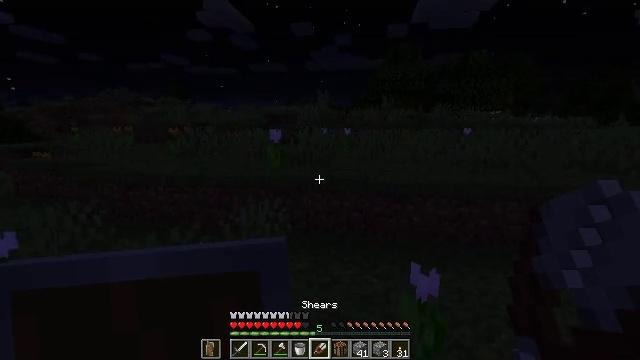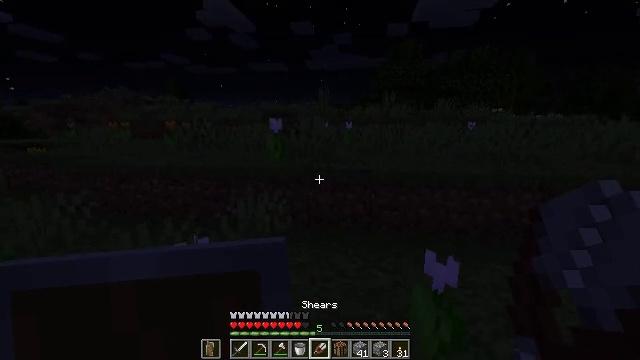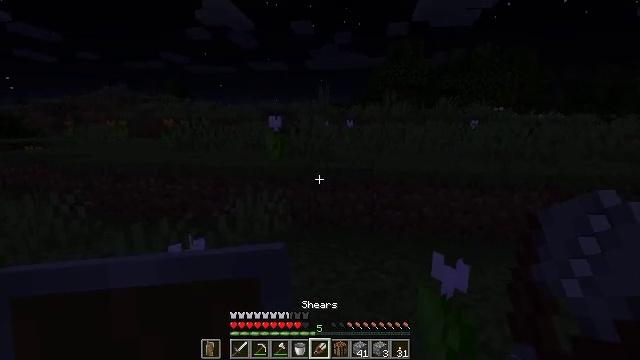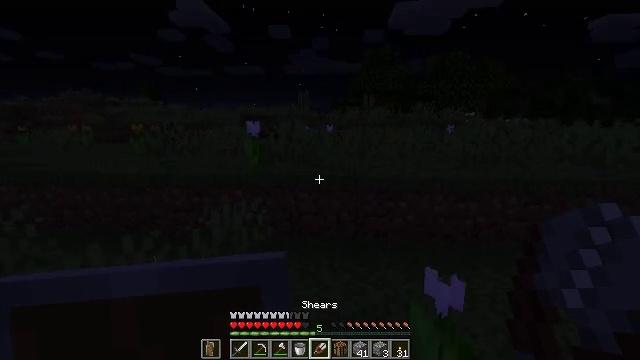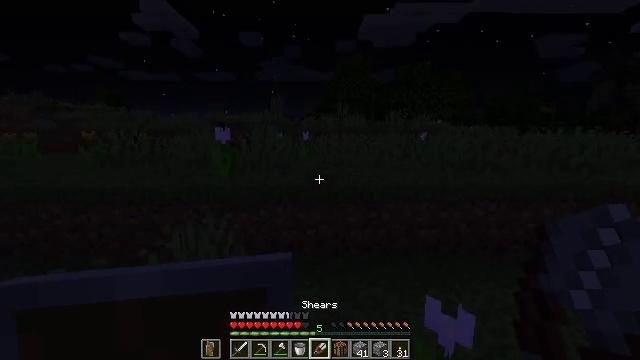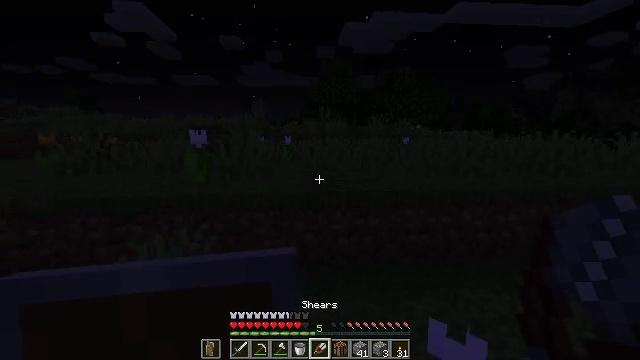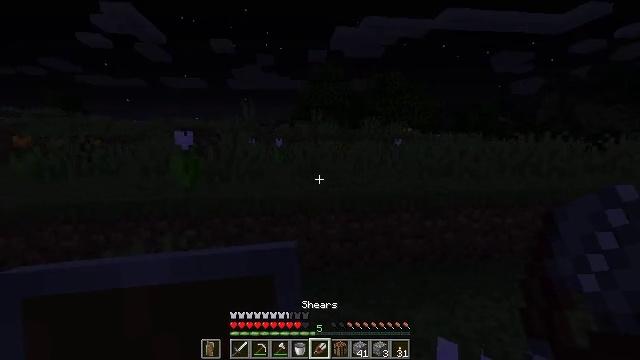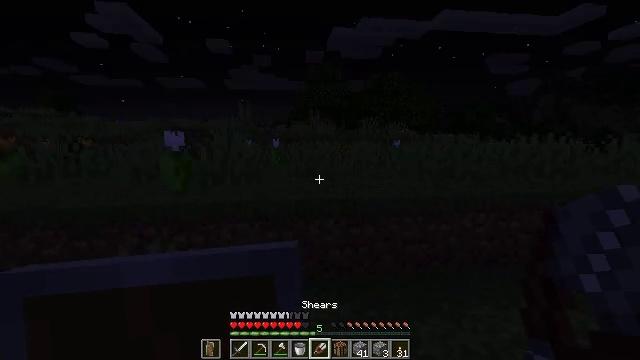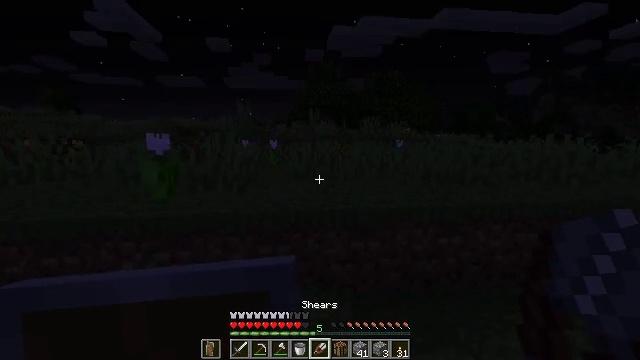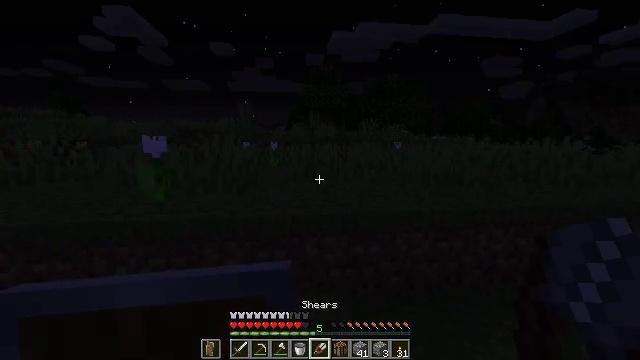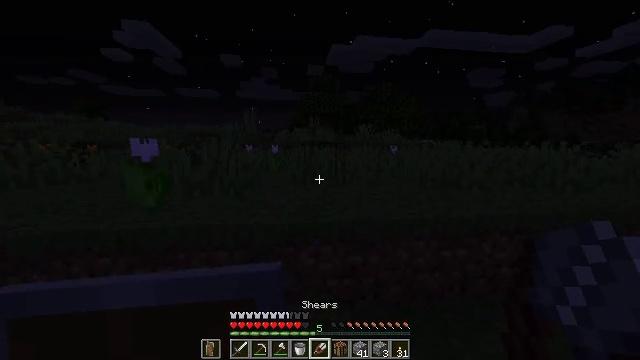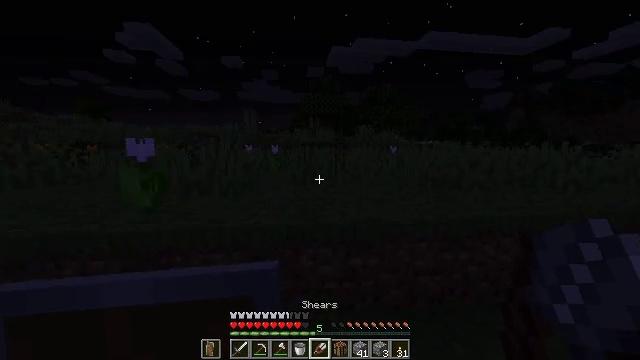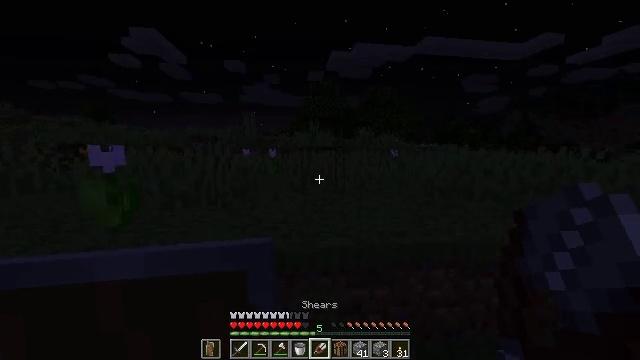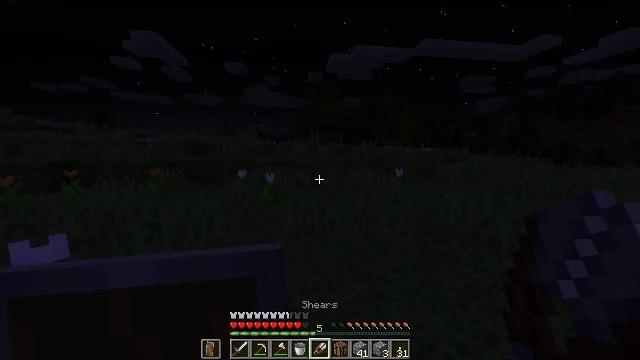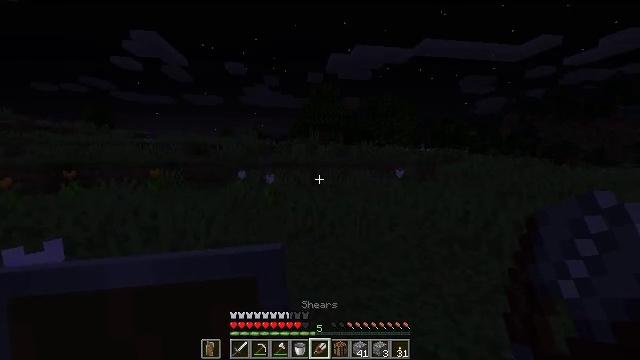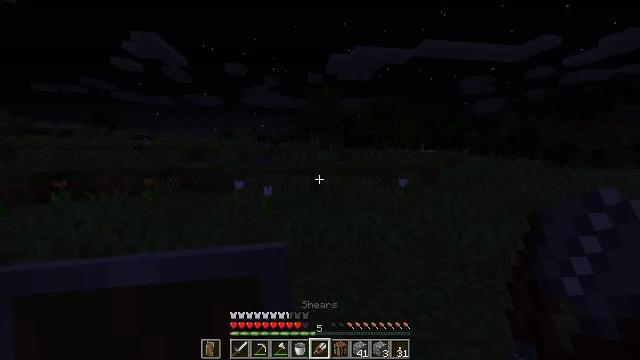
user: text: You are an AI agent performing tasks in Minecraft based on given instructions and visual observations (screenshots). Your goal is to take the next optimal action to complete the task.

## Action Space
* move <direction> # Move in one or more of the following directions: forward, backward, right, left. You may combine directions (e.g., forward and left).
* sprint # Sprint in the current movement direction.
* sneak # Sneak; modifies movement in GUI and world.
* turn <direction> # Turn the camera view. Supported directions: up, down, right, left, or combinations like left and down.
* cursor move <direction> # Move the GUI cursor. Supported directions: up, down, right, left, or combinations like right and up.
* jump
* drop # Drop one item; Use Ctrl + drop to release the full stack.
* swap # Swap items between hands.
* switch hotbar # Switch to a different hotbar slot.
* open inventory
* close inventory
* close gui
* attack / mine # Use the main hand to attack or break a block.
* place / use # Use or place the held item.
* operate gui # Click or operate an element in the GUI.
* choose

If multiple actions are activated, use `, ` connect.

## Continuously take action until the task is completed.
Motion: motion action
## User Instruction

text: Kill the chicken.
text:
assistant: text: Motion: move forward
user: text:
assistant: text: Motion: move forward
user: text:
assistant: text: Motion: move forward, turn right and up
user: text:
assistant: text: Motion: move forward, turn right and up
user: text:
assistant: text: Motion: move forward, turn right
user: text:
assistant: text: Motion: move forward, turn right
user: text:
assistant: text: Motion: move forward
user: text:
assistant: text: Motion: move forward, sprint
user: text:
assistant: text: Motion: move forward, sprint
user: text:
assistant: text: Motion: move forward, sprint
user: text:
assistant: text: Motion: move forward, sprint
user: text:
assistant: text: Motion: move forward, jump
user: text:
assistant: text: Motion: move forward, jump
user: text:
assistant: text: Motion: move forward, jump
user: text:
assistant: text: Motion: move forward, jump
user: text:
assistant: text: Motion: move forward, jump
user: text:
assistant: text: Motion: move forward, jump
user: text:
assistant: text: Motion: move forward, jump
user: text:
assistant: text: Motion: move forward, jump
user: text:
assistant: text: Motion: move forward, turn left
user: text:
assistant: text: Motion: move forward, turn left
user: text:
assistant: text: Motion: move forward, turn left
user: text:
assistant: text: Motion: move forward, turn left
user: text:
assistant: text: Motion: move forward, turn left
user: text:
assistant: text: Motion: move forward, turn left
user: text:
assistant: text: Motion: move forward
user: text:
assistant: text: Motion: move forward
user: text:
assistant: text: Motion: move forward
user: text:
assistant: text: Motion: move forward, turn left
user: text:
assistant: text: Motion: move forward, turn left